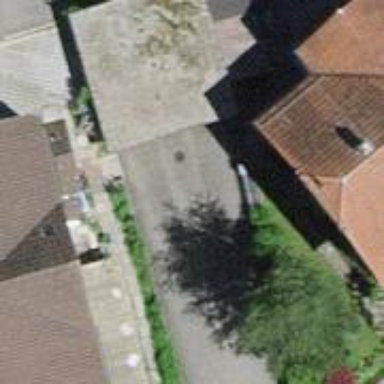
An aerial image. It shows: Garage with flat roof.